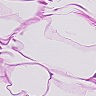
Metastatic tissue present: no